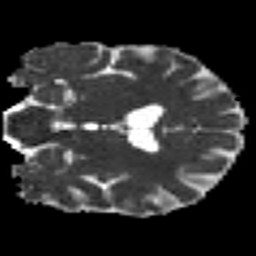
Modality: MD
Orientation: coronal
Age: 31
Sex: female
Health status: ill
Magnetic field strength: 3 T
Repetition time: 9 s
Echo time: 0.093 s